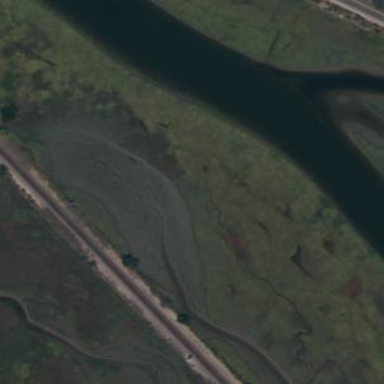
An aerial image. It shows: Tidal marsh wetland.